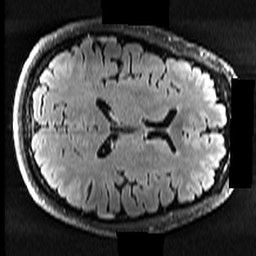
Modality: T2w
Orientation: axial
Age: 47
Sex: male
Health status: healthy
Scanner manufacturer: ge
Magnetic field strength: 3 T
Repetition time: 12 s
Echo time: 0.09548 s